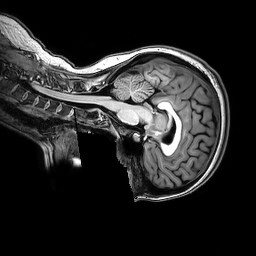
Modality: T1w
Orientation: sagittal
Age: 18
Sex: female
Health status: ill
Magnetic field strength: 3 T
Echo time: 0.0038 s